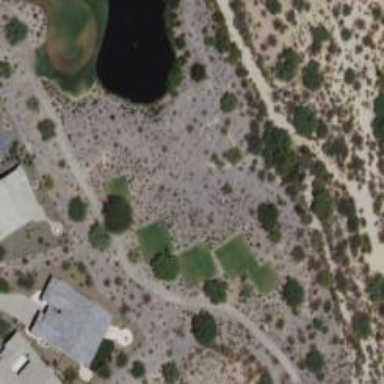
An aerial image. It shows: Path for both road and golf.